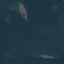
Land use / land cover: Forest